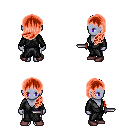
a pixel art fantasy rpg character, female body template, dark elf, purple skin, gray robe, white pants, red left-swept hairstyle, maroon shoes, dagger, four views (front, back, left, right), 2x2 character sprite sheet, small pixel art, hard edges, no anti-aliasing